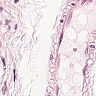
Metastatic tissue present: no